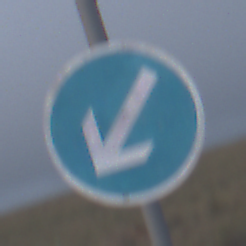
Verkehrszeichen: VorgeschriebeneVorbeifahrtLinks
Umgebung: Outdoor, Nature
Tageszeit: SunriseSunset
Wetter: Overcast
Licht: Natural
Jahreszeit: NotSpecified
Kontrast: LowContrast